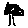
Label: tree